Question: PHP
'''
$sql = "SELECT DISTINCT bk.title AS Title, bk.year AS Year, bk.publisher AS Publisher, aut.authorname AS Author
FROM book bk
JOIN book_category bk_cat
ON bk_cat.book_id = bk.bookid
JOIN categories cat
ON cat.id = bk_cat.category_id
JOIN books_authors bk_aut
ON bk_aut.book_id = bk.bookid
JOIN authors aut
ON aut.id = bk_aut.author_id";
if (isset($_GET['searchInput'])){
$getters = array();
$queries = array();
foreach ($_GET as $key => $value) {
$temp = is_array($value) ? $value : trim($value);
if (!empty($temp)){
if (!in_array($key, $getters)){
$getters[$key] = $value;
}
}
}
if (!empty($getters)) {
foreach($getters as $key => $value){
${$key} = $value;
switch ($key) {
case 'searchInput':
array_push($queries,"(bk.title LIKE '%$searchInput%'
|| bk.description LIKE '%$searchInput%' || bk.isbn LIKE '%$searchInput%'
|| bk.keywords LIKE '%$searchInput%' || aut.authorname LIKE '%$searchInput%')");
break;
case 'srch_publisher':
array_push($queries, "(bk.publisher = $srch_publisher)");
break;
case 'srch_author':
array_push($queries, "(bk_aut.author_id = $srch_author)");
break;
}
}
}
if(!empty($queries)){
$sql .= " WHERE ";
$i = 1;
foreach ($queries as $query) {
if($i < count($queries)){
$sql .= $query." AND ";
} else {
$sql .= $query;
}
$i++;
}
}
$sql .= " ORDER BY bk.title ASC";
}
'''
HTML
'''
<?php if($tot_rows > 0) { ?>
<table id="tbl_repeat">
<tr>
<th scope="col" class="bookTitle">Book Title</th>
<th scope="col">Author</th>
<th scope="col">Publisher</th>
</tr>
<?php do{ ?>
<tr>
<td class="bookTitle"><a href=""><?php echo $rows['Title']; ?></a></td>
<td><?php echo $rows['Author']; ?></td>
<td><?php echo $rows['Publisher']; ?></td>
</tr>
<?php } while ($rows = mysql_fetch_assoc($rs)); ?>
</table>
<?php }
else {
if (!empty($queries)){
echo "<p>There are no records matching your search criteria.</p>";
} else {
echo "<p>There are currently no records available.</p>";
}
}
?>
</div>
'''

As you can see from the image it shows the book twice with two authors, as you know books can have many authors so i am trying to figure out how it would just show one or the first one it finds related to that book.
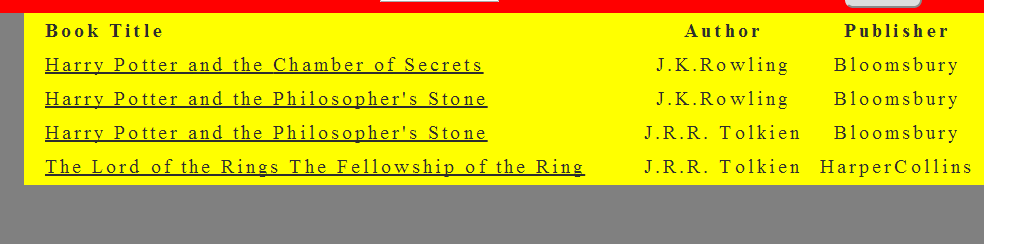
Answer: I believe this can be achieved using GROUP_CONCAT. Check out <URL> might be a better explantaion.
So I guess it would be:
'''
SELECT DISTINCT bk.title AS Title, bk.year AS Year, bk.publisher AS Publisher, GROUP_CONCAT(aut.authorname) AS Author
FROM book bk
JOIN book_category bk_cat
ON bk_cat.book_id = bk.bookid
JOIN categories cat
ON cat.id = bk_cat.category_id
JOIN books_authors bk_aut
ON bk_aut.book_id = bk.bookid
JOIN authors aut
ON aut.id = bk_aut.author_id
GROUP BY bk.title, bk.year, bk.pulisher
'''